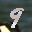
Label: 9